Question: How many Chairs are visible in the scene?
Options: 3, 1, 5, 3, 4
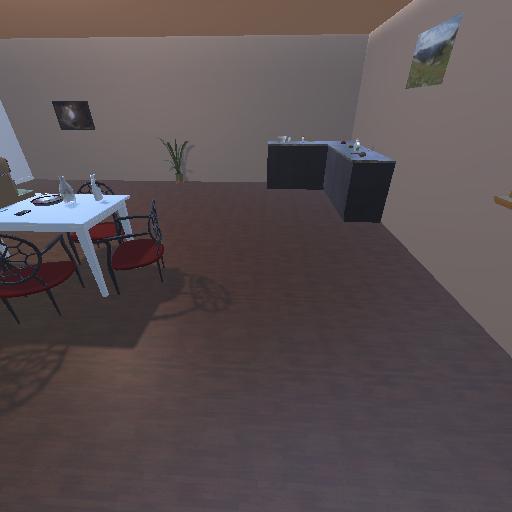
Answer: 3